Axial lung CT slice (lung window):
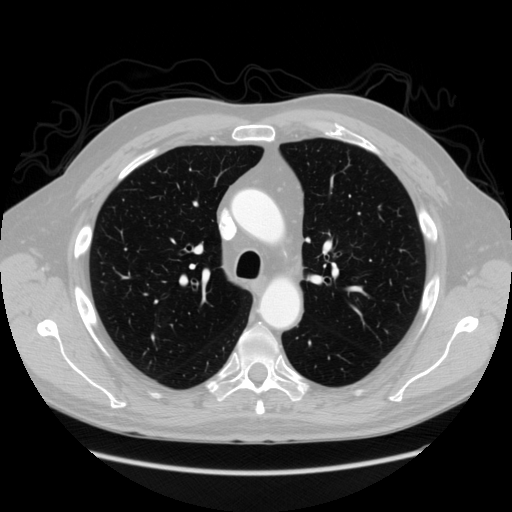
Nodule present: no